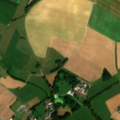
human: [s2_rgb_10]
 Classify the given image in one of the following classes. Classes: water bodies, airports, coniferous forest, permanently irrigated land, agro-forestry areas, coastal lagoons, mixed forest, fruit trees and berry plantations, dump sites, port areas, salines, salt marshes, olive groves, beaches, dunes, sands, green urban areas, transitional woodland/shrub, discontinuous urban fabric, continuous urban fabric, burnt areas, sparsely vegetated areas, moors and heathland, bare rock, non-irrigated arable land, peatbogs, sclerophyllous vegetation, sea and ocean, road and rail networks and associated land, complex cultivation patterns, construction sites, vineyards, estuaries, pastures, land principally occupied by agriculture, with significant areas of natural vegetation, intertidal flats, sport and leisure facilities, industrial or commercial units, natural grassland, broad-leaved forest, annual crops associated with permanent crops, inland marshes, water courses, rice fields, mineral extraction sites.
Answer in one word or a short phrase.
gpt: discontinuous urban fabric, non-irrigated arable land, pastures, complex cultivation patterns